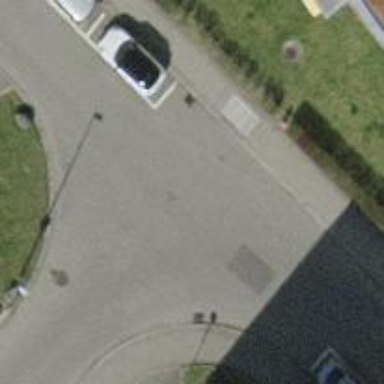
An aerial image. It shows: Residential road with asphalt surface. There is sidewalk on the left side.